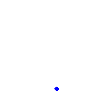
Particle: kaon